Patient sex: M
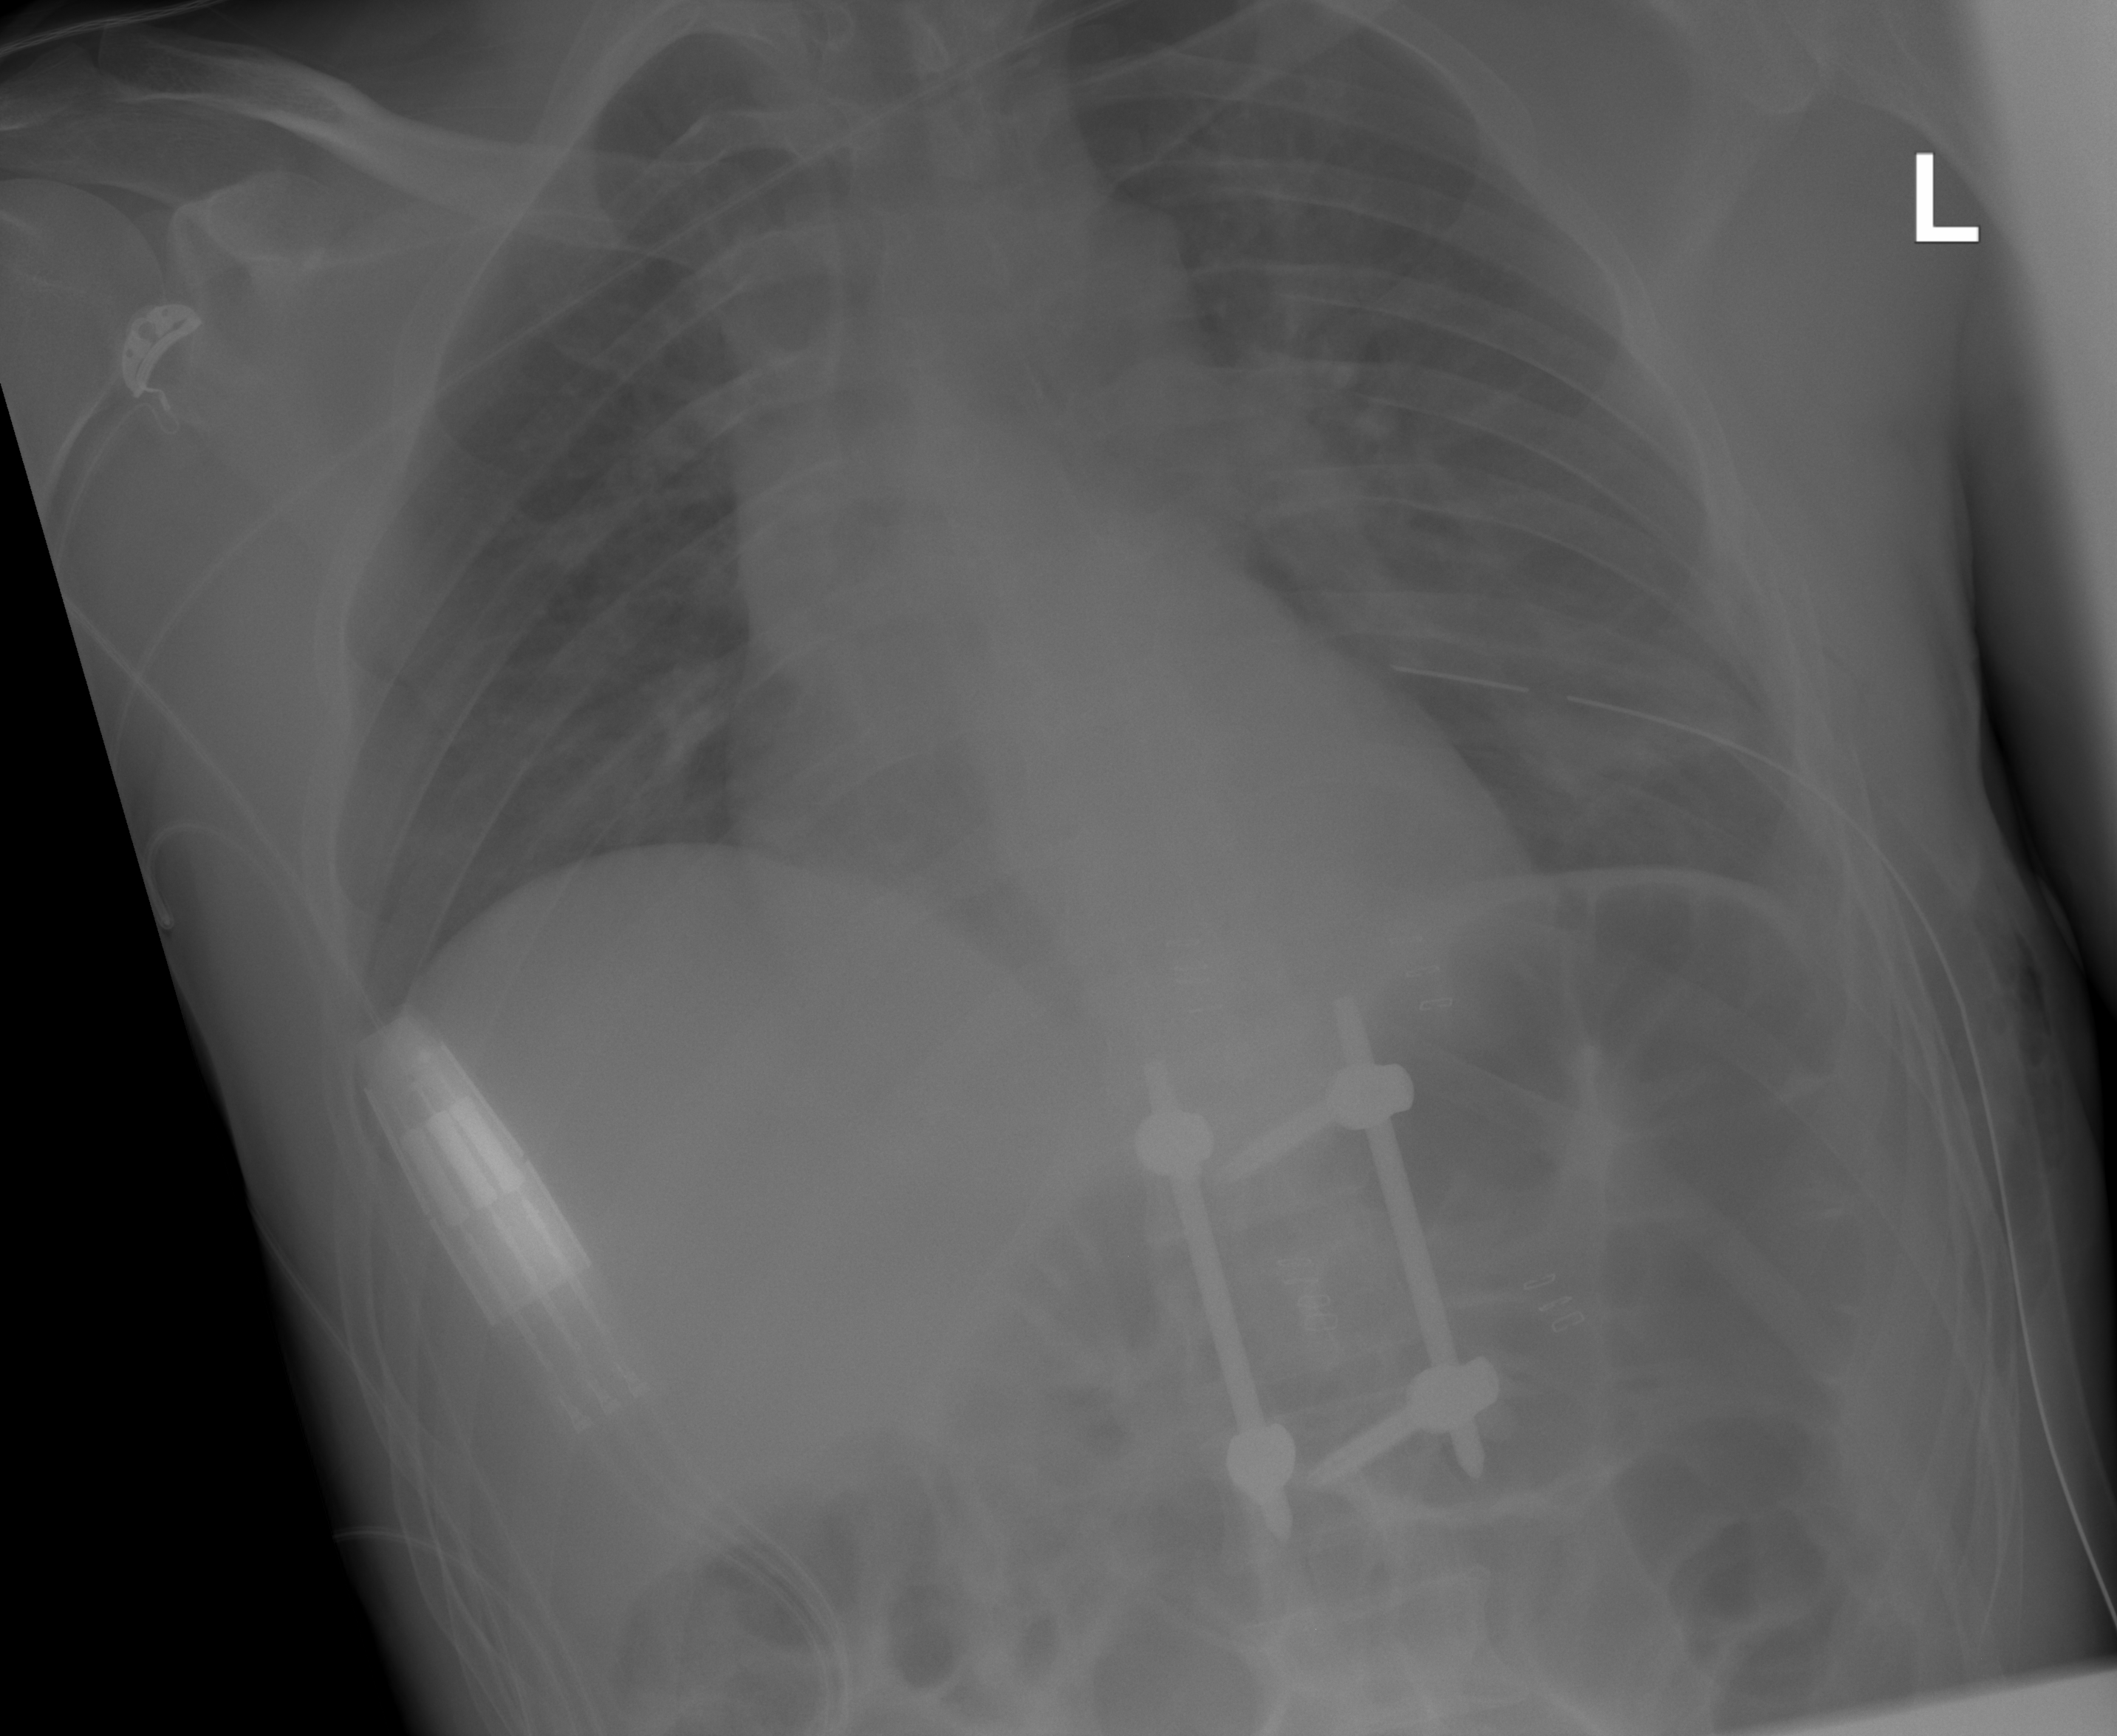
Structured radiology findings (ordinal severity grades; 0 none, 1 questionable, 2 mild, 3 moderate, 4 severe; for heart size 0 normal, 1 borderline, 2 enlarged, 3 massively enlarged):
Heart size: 0
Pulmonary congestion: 1
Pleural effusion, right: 0
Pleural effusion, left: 0
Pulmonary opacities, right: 0
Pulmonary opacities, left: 2
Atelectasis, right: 0
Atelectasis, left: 2